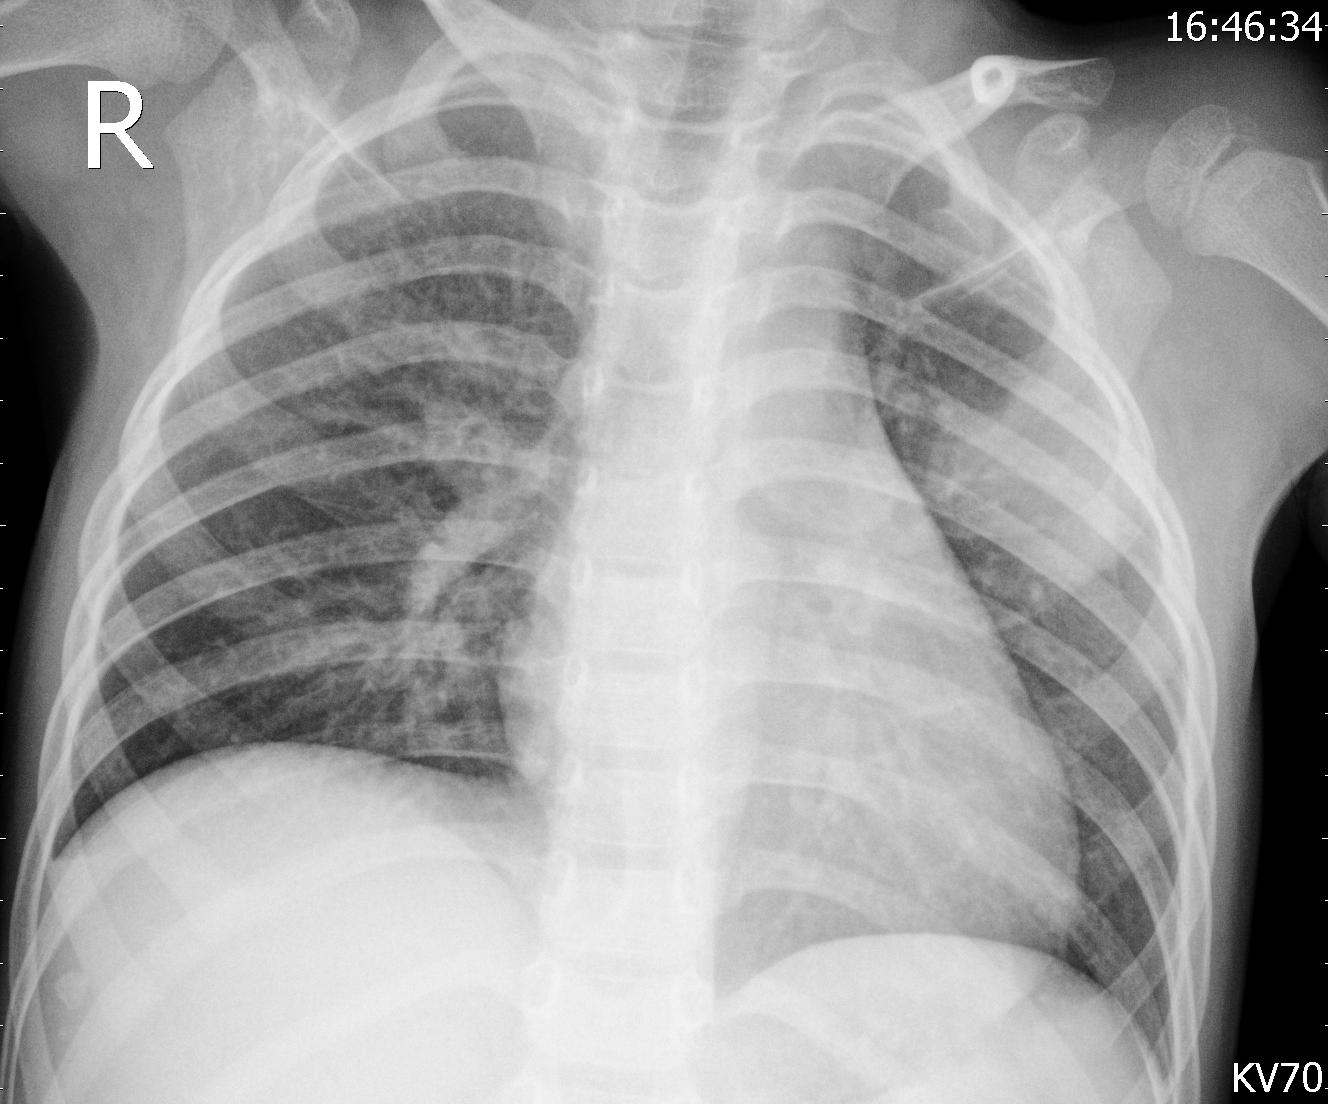
Diagnosis: PNEUMONIA